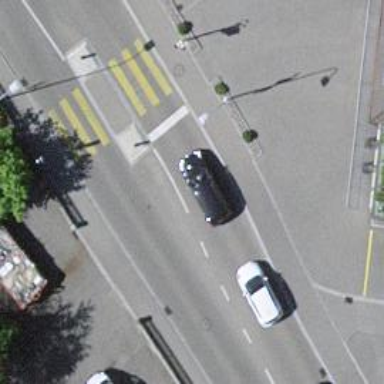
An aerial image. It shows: Road with traffic signals.